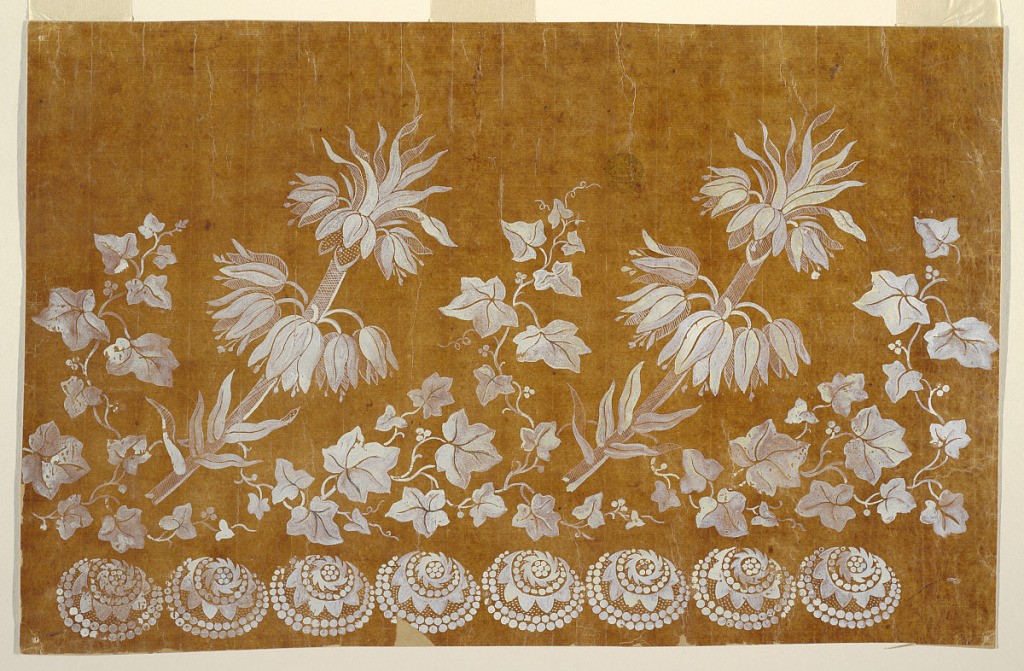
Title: Design for an Embroidered or Woven Horizontal Border of the "Fabrique de St. Ruf"
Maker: Fabrique de Saint Ruf, Lyon, France
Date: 1805–1815
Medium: Graphite, brush and white gouache on glazed tracing paper
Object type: Drawing
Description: Flower stems are obliquely shown among ivy garlands. A row of fantastic blossoms is at the bottom. Somewhat over two repeats are shown.